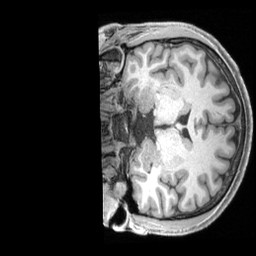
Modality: T1w
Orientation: coronal
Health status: healthy
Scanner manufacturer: siemens
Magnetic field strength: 3 T
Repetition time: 2.4 s
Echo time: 0.00201 s